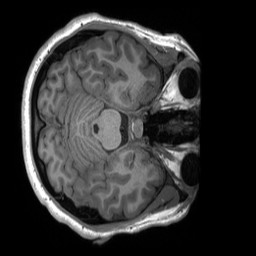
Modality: T1w
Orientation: axial
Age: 16
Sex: female
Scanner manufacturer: siemens
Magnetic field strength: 3 T
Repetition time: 2.3 s
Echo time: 0.00232 s